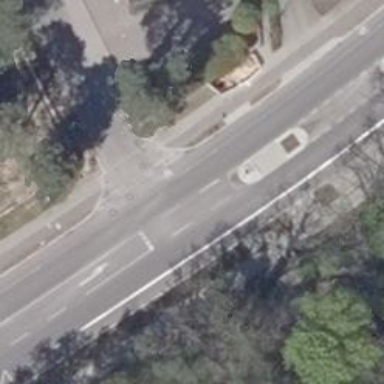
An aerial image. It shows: Asphalt path with crossings for both pedestrians and cyclists.